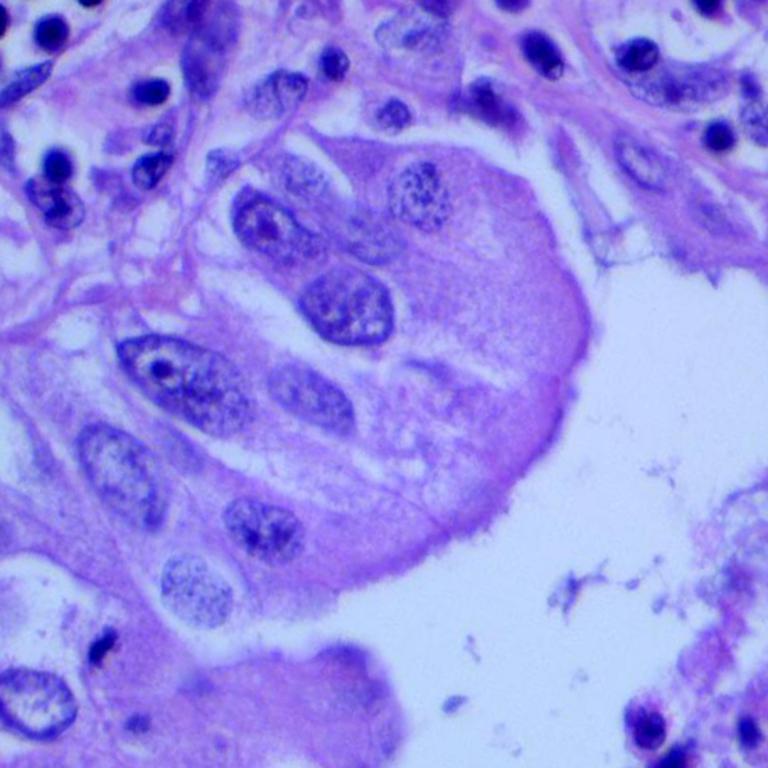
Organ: lung
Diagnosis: adenocarcinomas